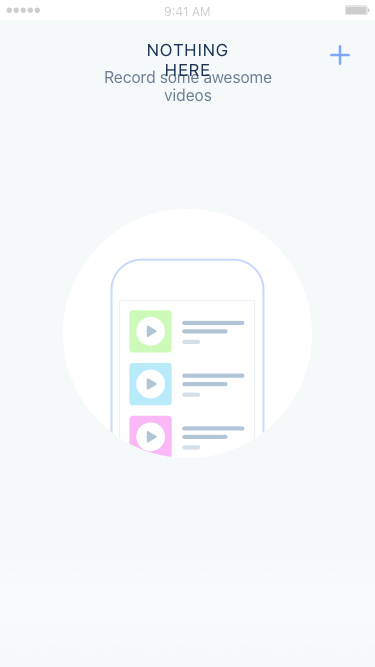
Text in this UI design:
Record some awesome videos
Nothing Here